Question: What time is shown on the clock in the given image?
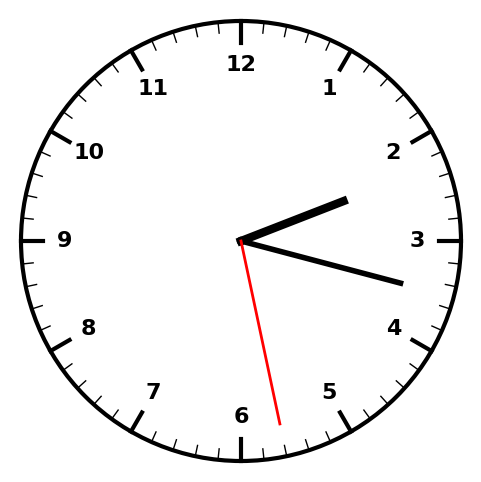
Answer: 02:17:28